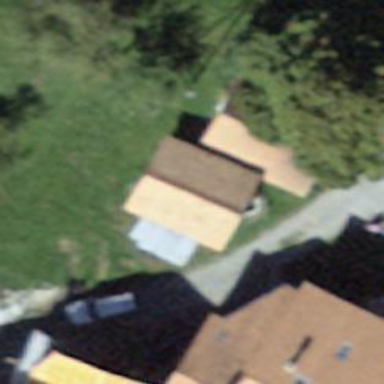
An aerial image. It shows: Rural barn.